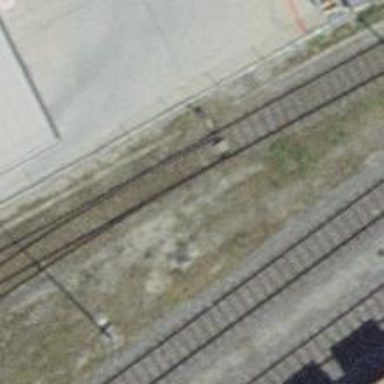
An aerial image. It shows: Single track railway in yard.